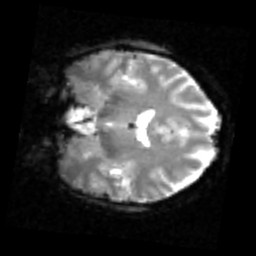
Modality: inplaneT2
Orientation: coronal
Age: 40
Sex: female